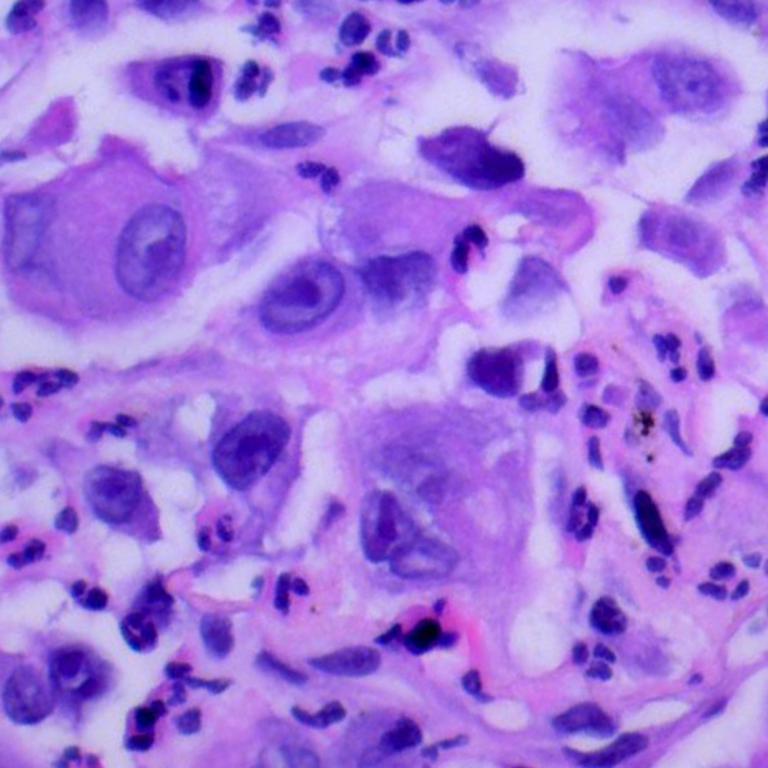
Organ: lung
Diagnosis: adenocarcinomas